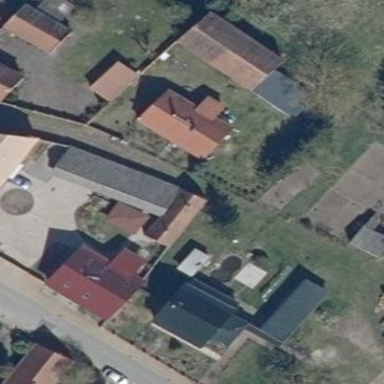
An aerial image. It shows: Simple house.